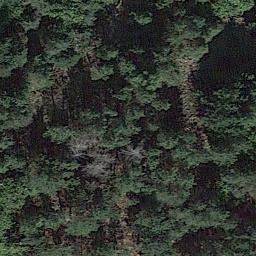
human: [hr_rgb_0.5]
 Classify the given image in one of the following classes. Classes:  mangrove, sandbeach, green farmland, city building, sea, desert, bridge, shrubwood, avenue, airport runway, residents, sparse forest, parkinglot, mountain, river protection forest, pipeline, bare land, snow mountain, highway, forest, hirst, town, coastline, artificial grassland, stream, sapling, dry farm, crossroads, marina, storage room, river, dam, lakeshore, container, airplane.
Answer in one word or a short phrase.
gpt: forest